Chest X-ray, PA view. Patient: 58 years old, sex M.
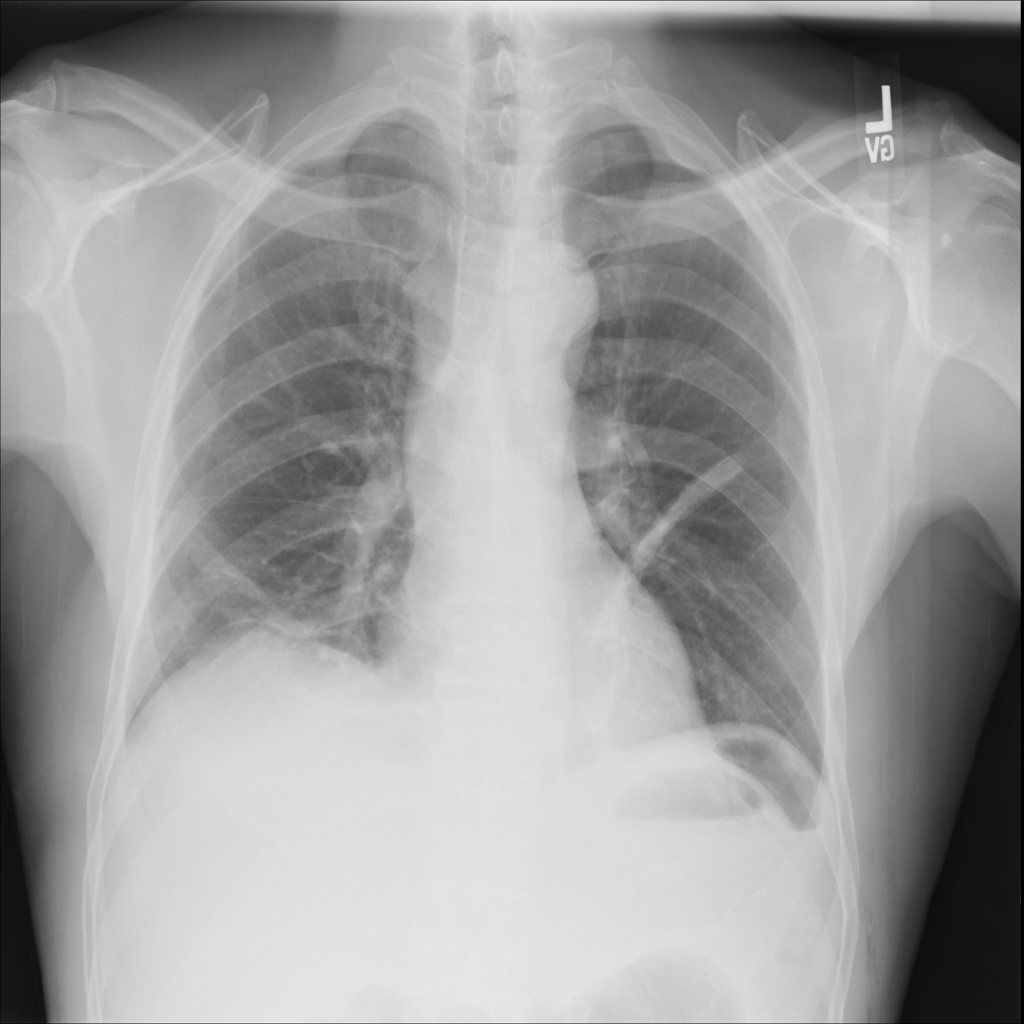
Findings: Atelectasis, Effusion, Infiltration